Field crop: tomato
Growth stage: 2
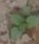
Species: solanum